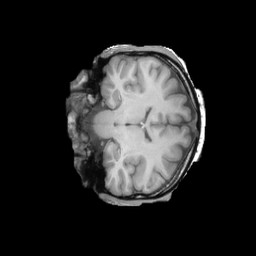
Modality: T1w
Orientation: coronal
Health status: ill
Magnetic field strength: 3 T